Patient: sex M, age 64
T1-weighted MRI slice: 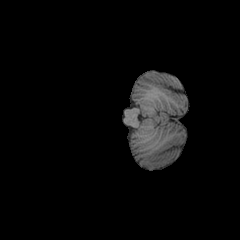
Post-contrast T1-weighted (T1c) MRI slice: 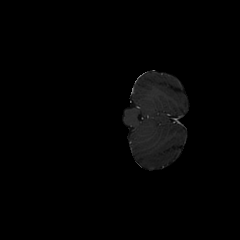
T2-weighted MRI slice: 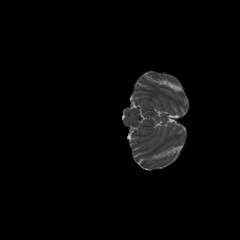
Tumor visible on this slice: no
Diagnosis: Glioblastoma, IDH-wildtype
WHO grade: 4